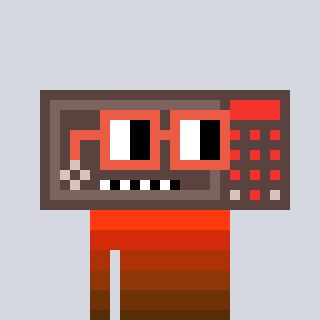
a pixel art character with square orange glasses, a wallsafe-shaped head and a red-colored body on a cool background